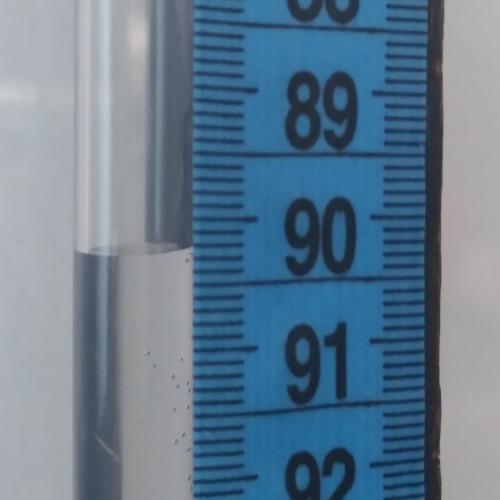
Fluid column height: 90.2 cm